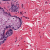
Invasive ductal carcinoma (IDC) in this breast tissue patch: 0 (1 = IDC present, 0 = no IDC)